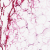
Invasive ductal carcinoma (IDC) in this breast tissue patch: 0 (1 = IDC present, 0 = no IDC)